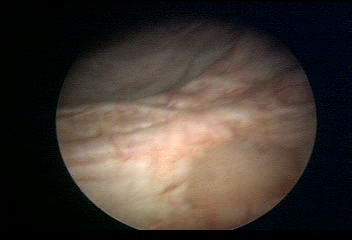
Modality: WLC
Class: Normal mucosa
Bladder cancer association: No